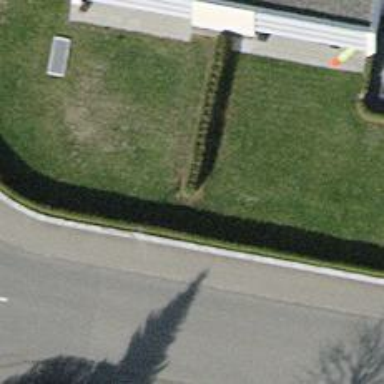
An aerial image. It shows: Hedge acting as barrier.